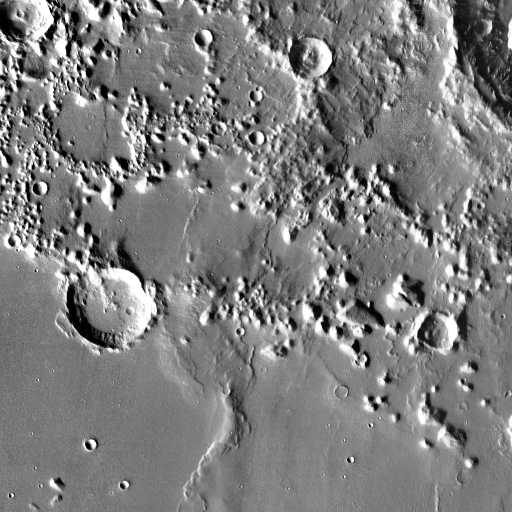
Crater classes present: Background, Other, Layered, Buried, Secondary